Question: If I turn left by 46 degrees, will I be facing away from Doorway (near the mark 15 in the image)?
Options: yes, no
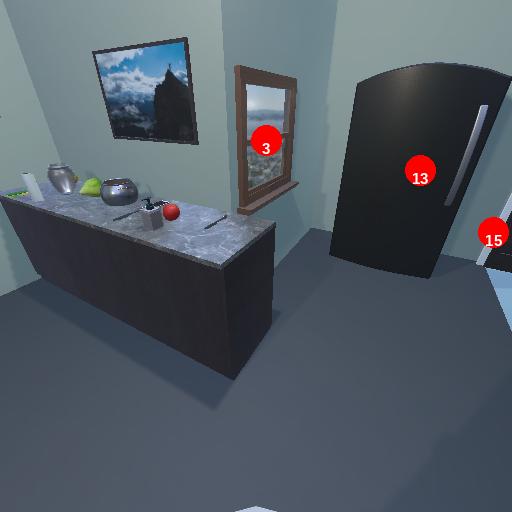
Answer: yes